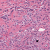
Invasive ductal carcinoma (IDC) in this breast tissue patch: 1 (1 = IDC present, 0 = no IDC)